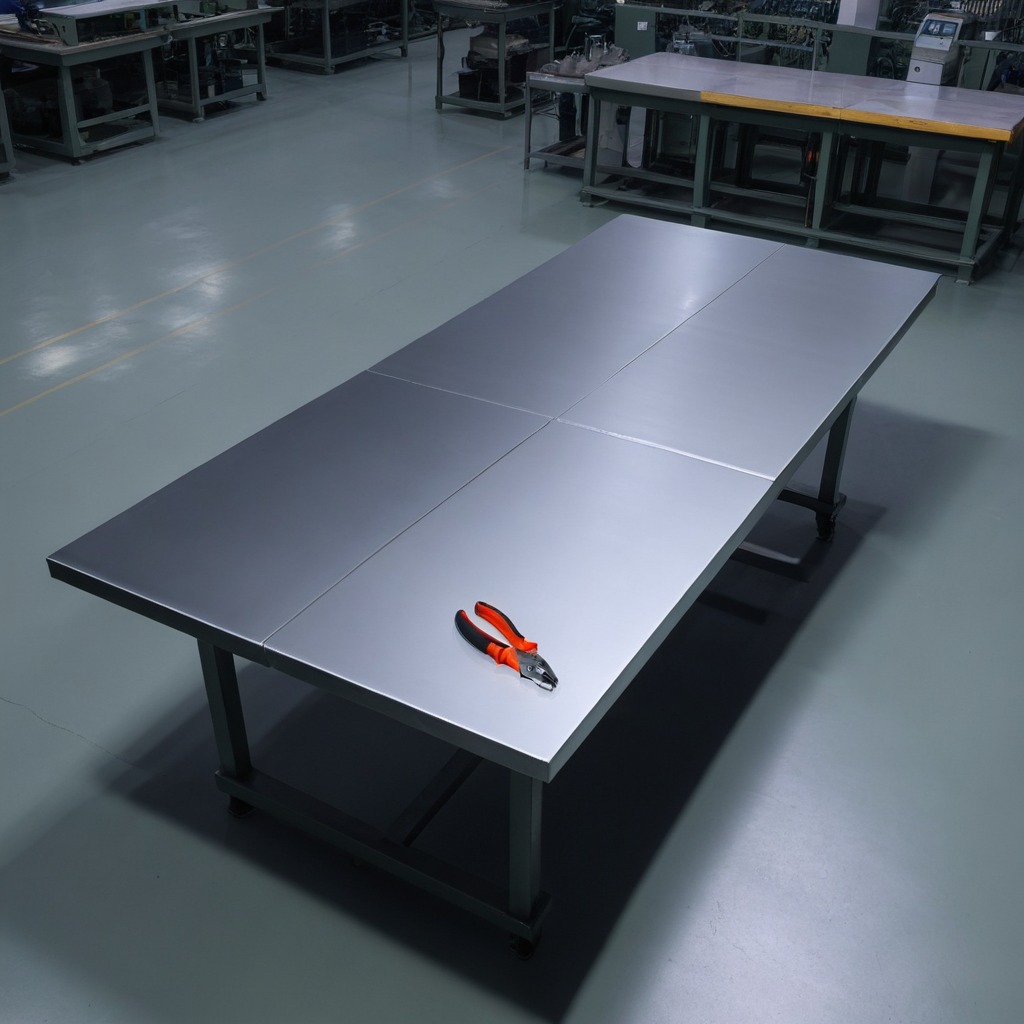
A plier lies on the clean empty table in the evening.